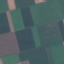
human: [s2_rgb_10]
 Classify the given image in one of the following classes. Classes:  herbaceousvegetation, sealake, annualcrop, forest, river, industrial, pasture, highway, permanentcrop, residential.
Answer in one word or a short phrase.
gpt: AnnualCrop